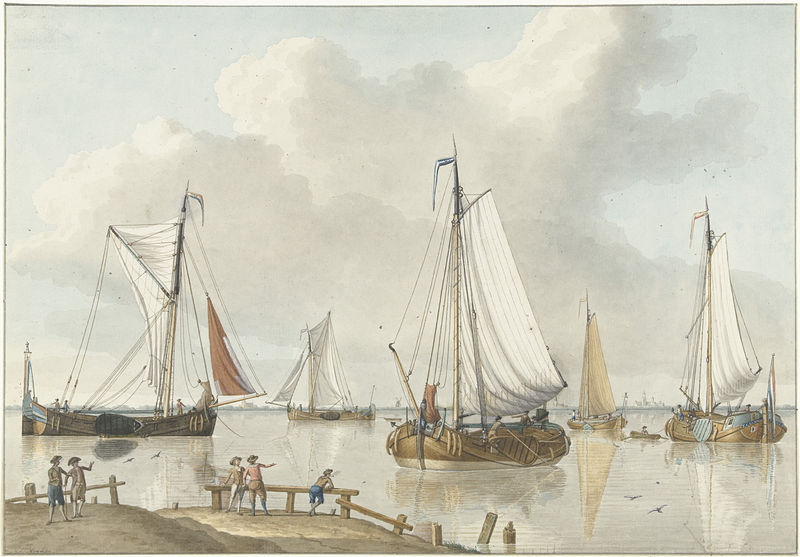
Titel: Zeilschepen, aan de kant staan vijf mannen
Künstler: Jan Arends
Standort: Amsterdam
Institution: Rijksmuseum
Schlagwörter: himmel, mann, meer, wasser, wolken, fluss, menschen, see, ufer, hell, holz, hüte, männer, wolke, zaun, herren, leute, mensch, fünf, holland, horizont, personen, boot, boote, ruhig, schiff, schiffe, segel, segelschiffe, zuschauer, segelschiff, hafen, seile, bretter, glatt, segler, seil, matrose, wimpel, uferpromenade, matrosen, abgrenzung, beiboot, himmmel, herrn, hüete